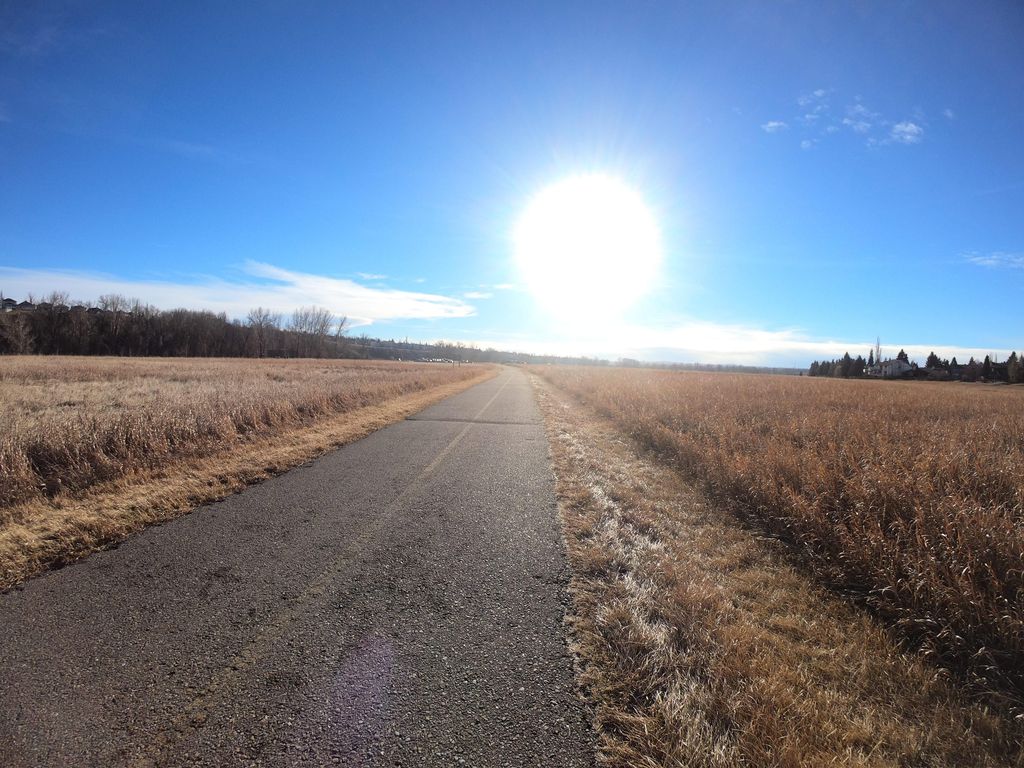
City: calgary